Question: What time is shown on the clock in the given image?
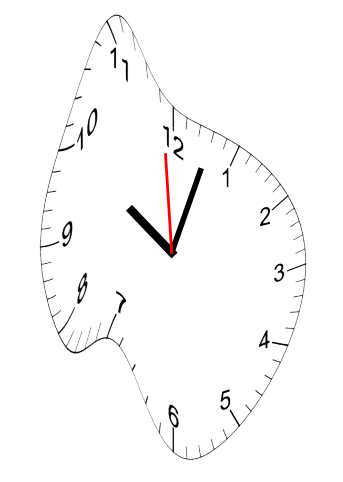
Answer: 10:02:59